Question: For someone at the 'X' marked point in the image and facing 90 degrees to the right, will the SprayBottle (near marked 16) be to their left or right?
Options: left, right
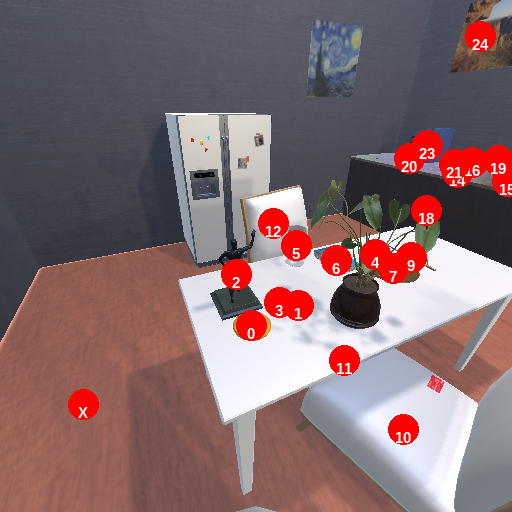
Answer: left